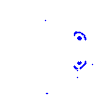
Particle: pion